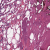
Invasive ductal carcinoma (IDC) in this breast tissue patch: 0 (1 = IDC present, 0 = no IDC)